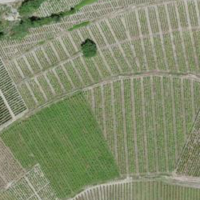
EUNIS habitat code: 40
Species observed at this site:
Erodium cicutarium